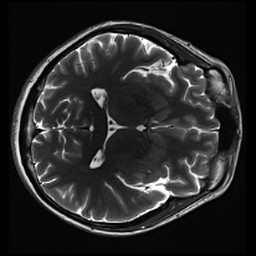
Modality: inplaneT2
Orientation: axial